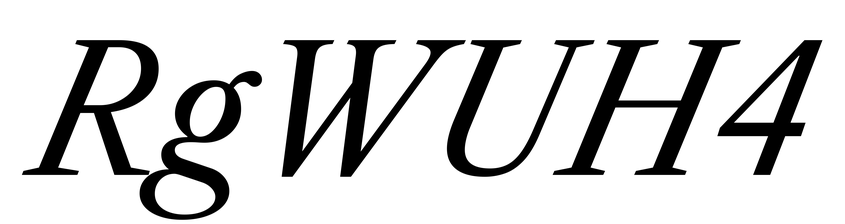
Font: LibreCaslonText-Italic_Italic